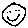
Label: smiley face